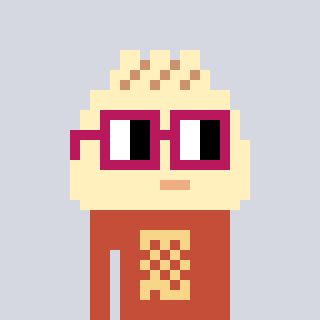
a pixel art character with square dark red glasses, a porkbao-shaped head and a rust-colored body on a cool background